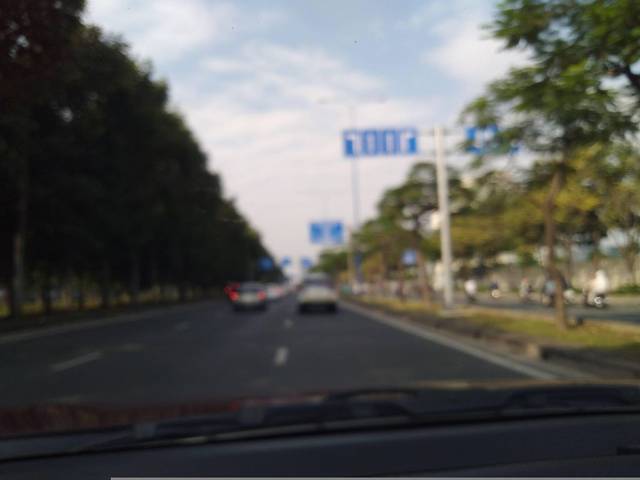
Region: Vietnam
Coordinates: 10.777, 106.73